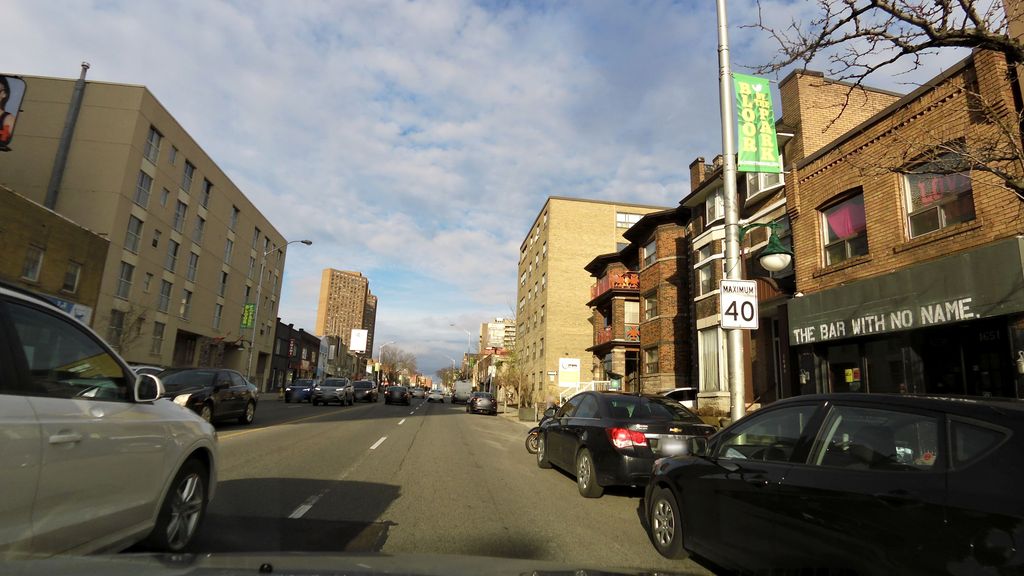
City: toronto